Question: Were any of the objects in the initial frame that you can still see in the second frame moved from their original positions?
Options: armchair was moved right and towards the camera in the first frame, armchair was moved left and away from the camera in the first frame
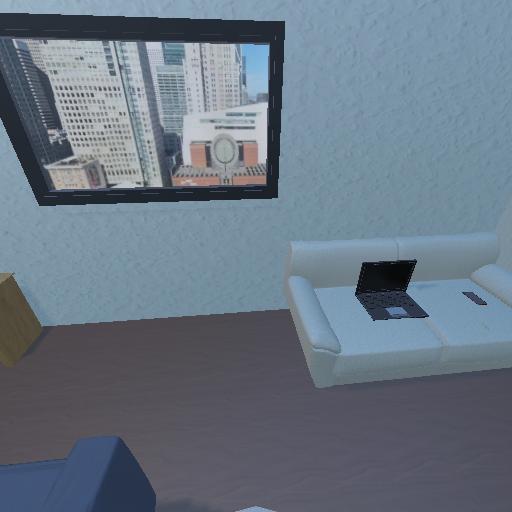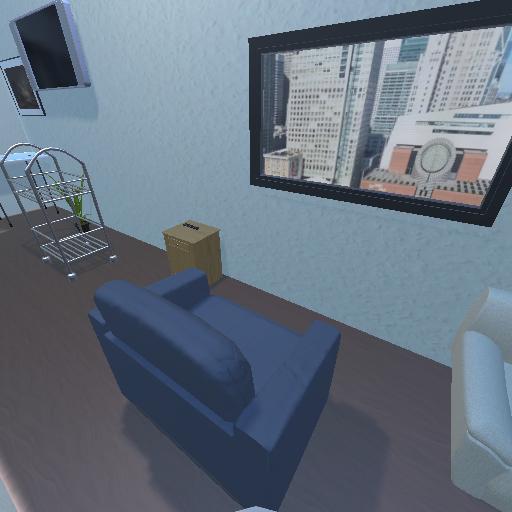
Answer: armchair was moved right and towards the camera in the first frame